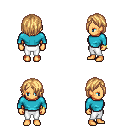
a pixel art fantasy rpg character, female body template, human, tanned skin, teal long-sleeve shirt, white pants, light blonde bangs hairstyle, bracelets, four views (front, back, left, right), 2x2 character sprite sheet, small pixel art, hard edges, no anti-aliasing